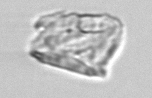
Label: detritus_transparent